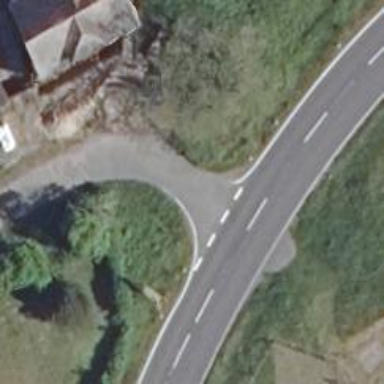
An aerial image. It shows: Road with "give way" sign.